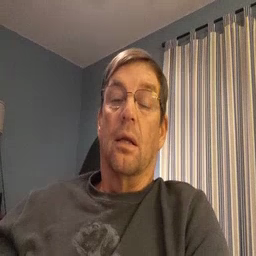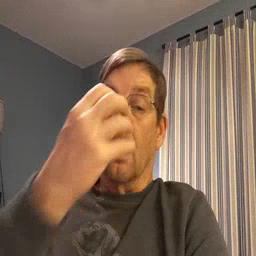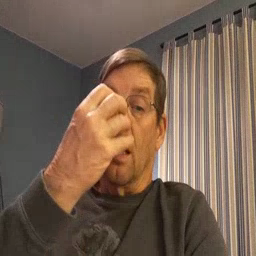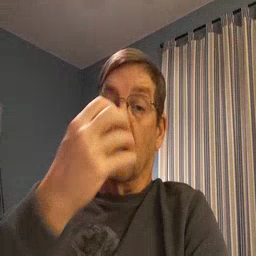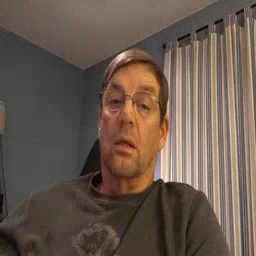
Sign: clown